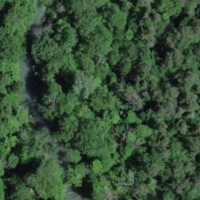
EUNIS habitat code: 44
Species observed at this site:
Euphorbia cyparissias